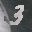
Label: 3